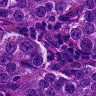
Metastatic tissue present: yes